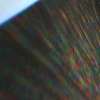
Label: sunburn